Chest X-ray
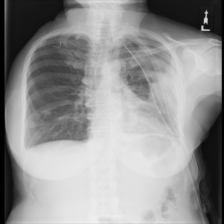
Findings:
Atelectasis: negative
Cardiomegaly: negative
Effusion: negative
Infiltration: negative
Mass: negative
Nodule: positive
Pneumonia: negative
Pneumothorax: negative
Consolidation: negative
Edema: negative
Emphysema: negative
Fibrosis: negative
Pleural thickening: negative
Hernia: negative